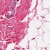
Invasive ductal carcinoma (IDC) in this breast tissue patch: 0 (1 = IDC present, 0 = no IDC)